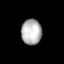
Tissue: lung
Cell type: Epithelial cells
Senescence score: 0.214
Nuclear area (px): 507
Mean DAPI intensity: 179.708